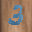
Label: 3